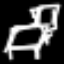
Label: chair